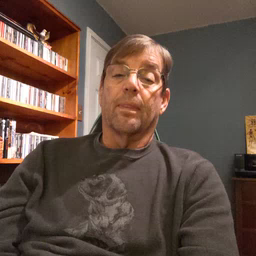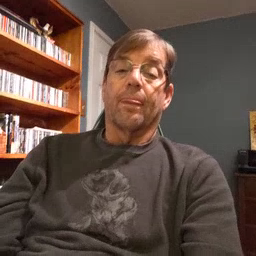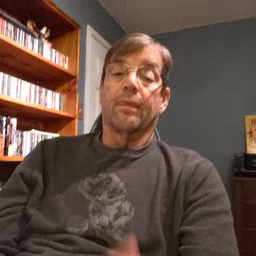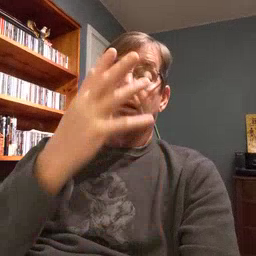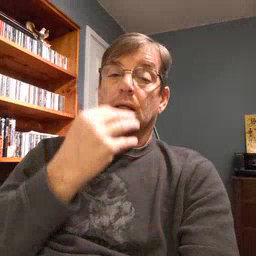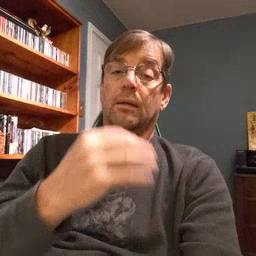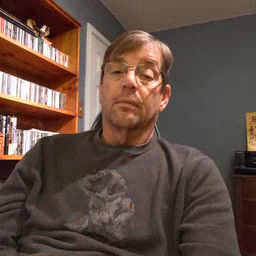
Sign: sleep